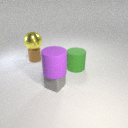
small gray rubber cube to the left of large green rubber cylinder